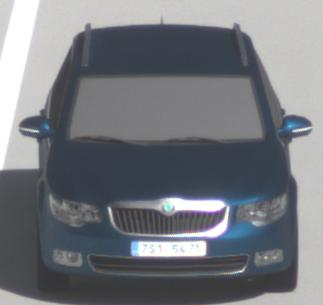
Make: Skoda
Model: Superb Combi 1.4 TSI
Detailed model: Superb (II) Combi
Model produced from: 2010/01
Model produced until: 2011/10
Doors: 5
Color: blue
Road condition: dry road
Daytime: morning or afternoon
Contrast: high contrast